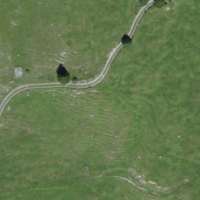
EUNIS habitat code: 24
Species observed at this site:
Lysandra bellargus
Colias hyale
Cyaniris semiargus